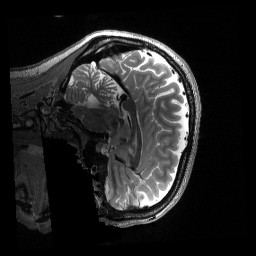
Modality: T2w
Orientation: sagittal
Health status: healthy
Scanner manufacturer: siemens
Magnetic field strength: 3 T
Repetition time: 3.2 s
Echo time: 0.563 s